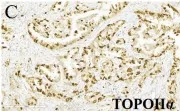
Hematoxylin & eosin (H&E) and immunohistochemical (IHC) staining for the lung tumor tissues. (B-H) IHC examinations (x200) of the resected tumor tissues were positive for epidermal growth factor receptor (EGFR), topoisomerase IIalpha (TOPOIIalpha), 170-kDa protein (p170), and p53 and negative for human epidermal growth factor receptor 2 (Her-2) and ALK. The Ki67 index was 60.
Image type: pathology (immunostaining)